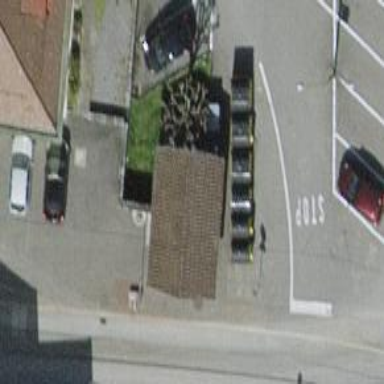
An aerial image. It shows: Recycling container at amenity designated for recycling.